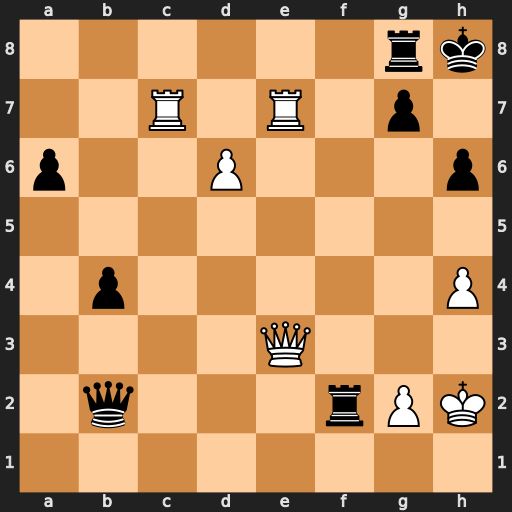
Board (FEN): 6rk/2R1R1p1/p2P3p/8/1p5P/4Q3/1q3rPK/8
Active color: w
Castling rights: -
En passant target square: -
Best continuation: Qxh6+ gxh6 Rh7#